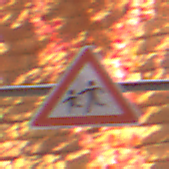
Verkehrszeichen: KinderRechts
Umgebung: Outdoor, Urban
Tageszeit: MorningAfternoon
Wetter: Clear
Licht: Natural
Jahreszeit: NotSpecified
Kontrast: MediumContrast